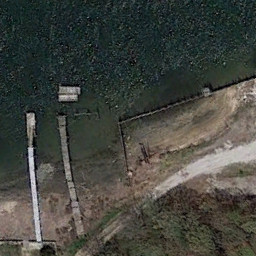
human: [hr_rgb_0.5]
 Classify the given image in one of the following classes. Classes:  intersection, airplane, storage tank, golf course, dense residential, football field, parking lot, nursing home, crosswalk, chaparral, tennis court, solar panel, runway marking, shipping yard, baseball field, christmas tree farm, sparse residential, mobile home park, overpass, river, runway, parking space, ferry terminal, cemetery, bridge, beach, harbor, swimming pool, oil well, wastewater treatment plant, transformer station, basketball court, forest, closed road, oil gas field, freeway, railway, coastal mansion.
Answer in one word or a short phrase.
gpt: ferry terminal